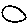
Label: circle